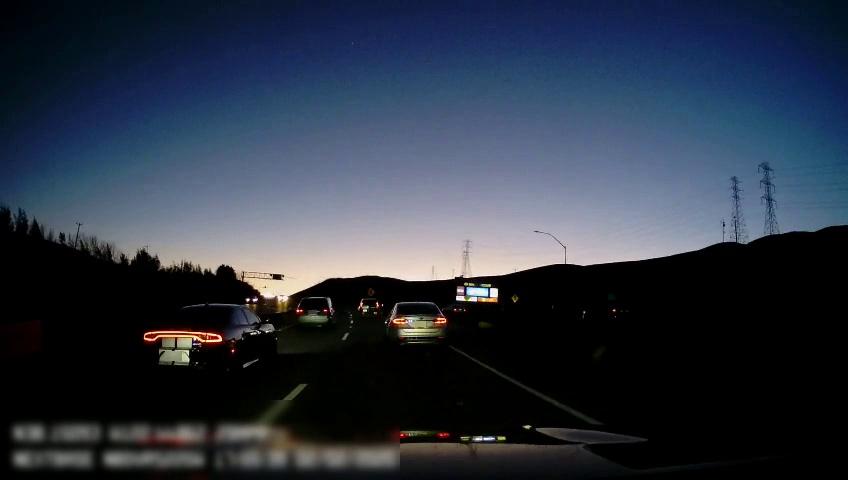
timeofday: Dusk/Dawn/Twilight
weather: Other
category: Drivable Space
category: Drivable Space
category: Vehicles | SUV
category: Vehicles | Car
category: Vehicles | Car
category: Vehicles | Car
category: Vehicles | SUV
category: Vehicles | Car
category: Vehicles | Car
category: Lanes | Alternate Lane
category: Lanes | Current Lane
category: Lanes | Current Lane
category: Traffic | Signs